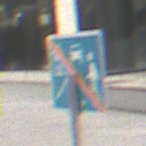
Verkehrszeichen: EndeVerkehrsberuhigterBereich
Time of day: Midday
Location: Outdoor (Urban)
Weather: Overcast
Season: NotSpecified
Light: Natural